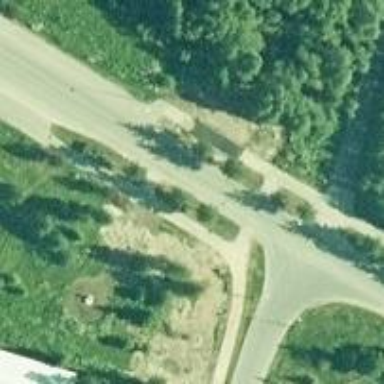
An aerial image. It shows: Asphalt cycleway.